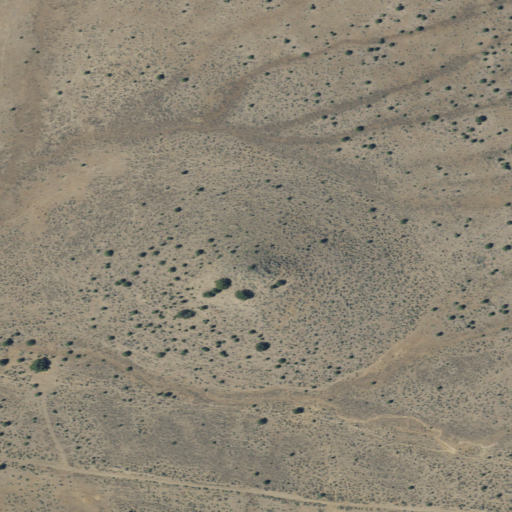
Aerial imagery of mountain in Oregon named Ant Hill containing only shrub